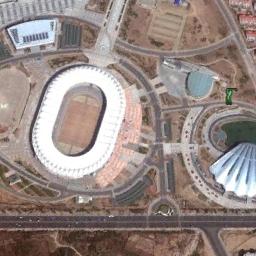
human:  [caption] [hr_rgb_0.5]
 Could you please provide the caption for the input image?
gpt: The oval gym is surrounded by roads, With bare lawns next to it .

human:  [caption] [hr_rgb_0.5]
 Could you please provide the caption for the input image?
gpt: The stadium is on the bare land next to some roads .

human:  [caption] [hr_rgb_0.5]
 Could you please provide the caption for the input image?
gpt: There are many cars on the road near the stadium .

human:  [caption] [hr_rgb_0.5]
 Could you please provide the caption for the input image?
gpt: The stadium looks like a fan, With a blue roof on each side .

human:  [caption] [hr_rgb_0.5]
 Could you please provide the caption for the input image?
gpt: There are some bare land around the stadium .